Question: This one will be quick. I can't get exactly what I want out of the 'row_number()' function. What I get:

I need the 'row_number()' to increment only on different 'patid's that have different 'dailyDosage'. So rows 4-9 on the screen cap should all be 1. Row 13 should be 1 (because it's a new patid) and row 14 should be 2 (because of the change in daily dosage. What I get:
'''
select distinct
ROW_NUMBER() over(partition by rx.patid,quantity/daysSup*cast(REPLACE(LEFT(strength,PATINDEX('%[^0-9]%',strength)),'m','') as int)
order by rx.patid,quantity/daysSup*cast(REPLACE(LEFT(strength,PATINDEX('%[^0-9]%',strength)),'m','') as int))
,rx.patid
,rx.drugName
,rx.strength
,rx.quantity
,rx.daysSup
,rx.fillDate
,quantity/daysSup*cast(REPLACE(LEFT(strength,PATINDEX('%[^0-9]%',strength)),'m','') as int) as dailyDosage
from rx
inner join (select distinct m.patid, m.sex, m.injurylevel from members as m) as m on m.PATID=rx.patid
where ISNUMERIC(REPLACE(LEFT(strength,PATINDEX('%[^0-9]%',strength)),'m',''))=1
and REPLACE(LEFT(strength,PATINDEX('%[^0-9]%',strength)),'m','') not like '%.%'
and drugname in ('baclofen')
and daysSup !=0 and quantity !=0
and daysSup > 1
order by rx.patid
'''
SQL Server 2008 R2
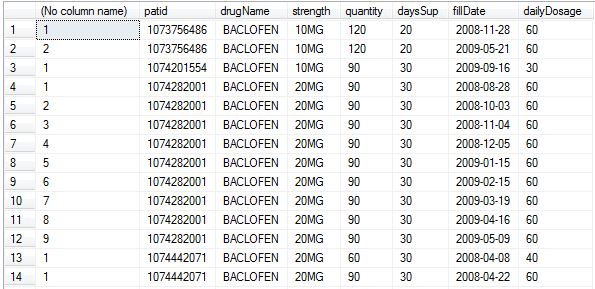
Answer: I think you are trying to rank the daily dosages. Try using 'dense_rank' rather than 'row_nubmer'.
Row_number enumerates the rows. Ranks keep the same values together. Dense_rank does the enumeration, assigning the first group 1's, the next group 2's, and so on. Rank leaves gaps in the numbering.